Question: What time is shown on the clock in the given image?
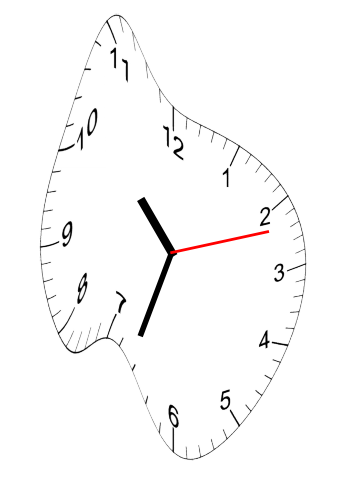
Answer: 10:33:12